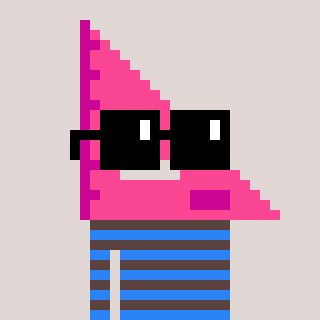
a pixel art character with square black sunglasses, a squadron ruler-shaped head and a darkbrown-colored body on a warm background